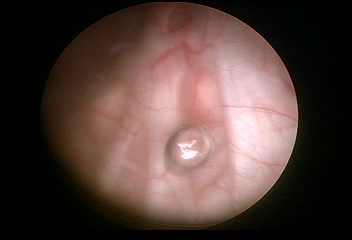
Modality: WLC
Class: Normal mucosa
Bladder cancer association: No